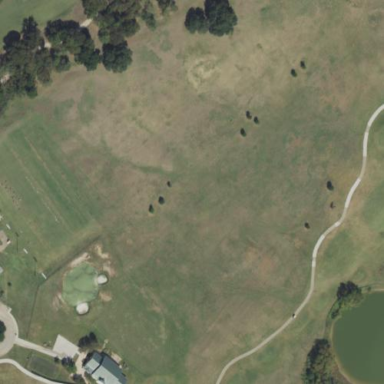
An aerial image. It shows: Driving range for golf on grass.